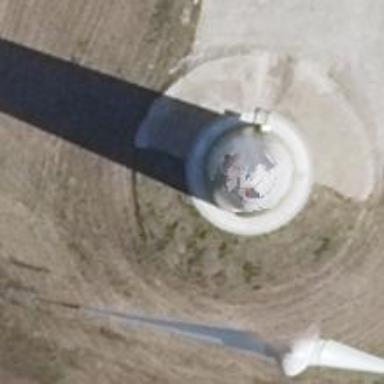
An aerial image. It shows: Wind generator powered by horizontal-axis wind turbine.